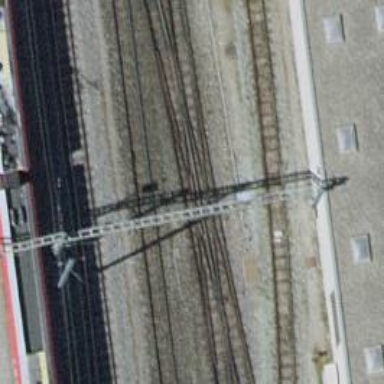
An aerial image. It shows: Narrow-gauge railway siding with electrified contact lines. It has one track.